Field crop: maize
Growth stage: 2
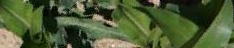
Species: maize